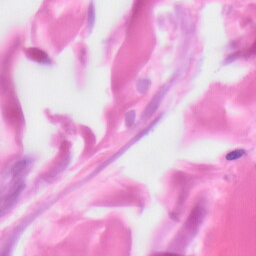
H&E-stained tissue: Skin